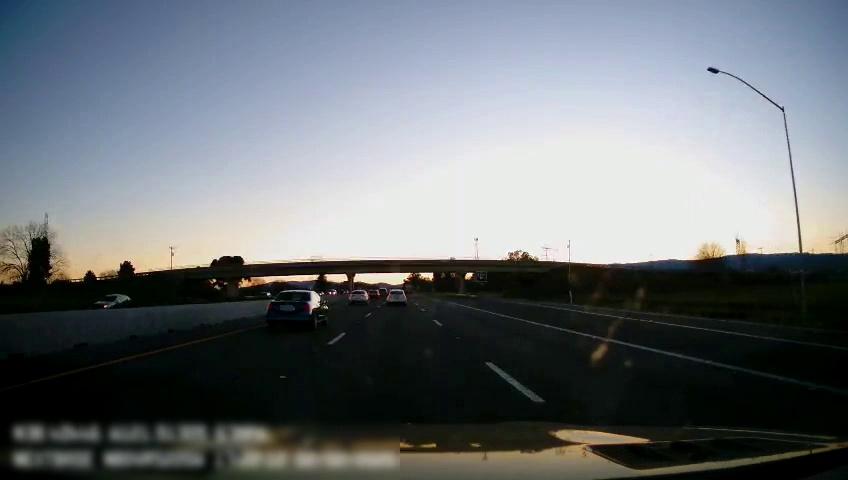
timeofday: Day
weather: Sunny
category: Drivable Space
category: Vehicles | Car
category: Vehicles | Car
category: Vehicles | Car
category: Vehicles | Car
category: Vehicles | Car
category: Lanes | Current Lane
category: Lanes | Current Lane
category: Lanes | Alternate Lane
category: Lanes | Alternate Lane
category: Lanes | Alternate Lane
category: Lanes | Alternate Lane
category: Traffic | Signs